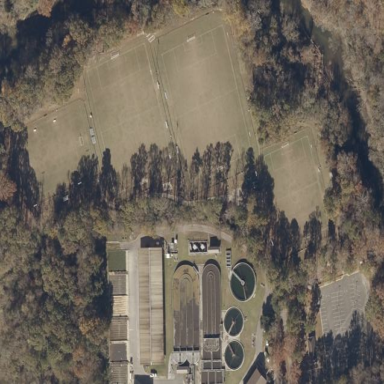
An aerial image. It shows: Park with soccer field.